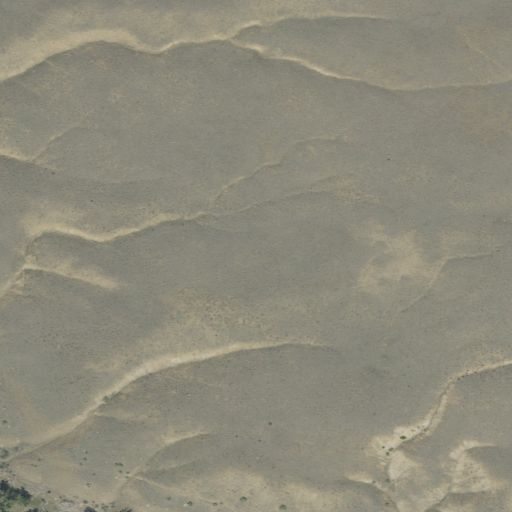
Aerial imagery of plain(s) in Utah named Island Park containing shrub and woody wetlands